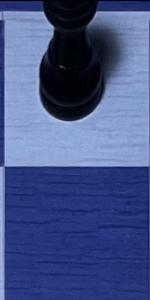
Label: Empty